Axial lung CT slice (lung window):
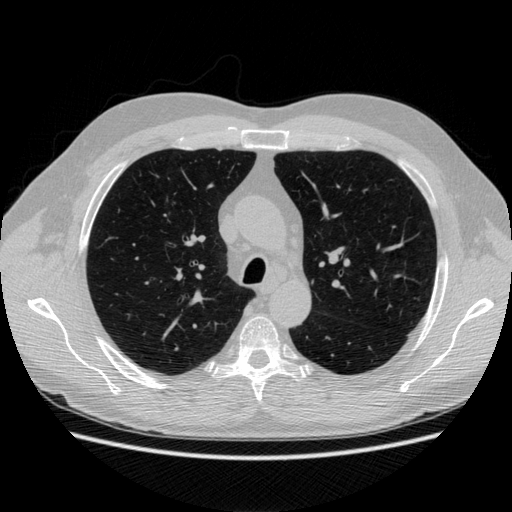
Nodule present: no